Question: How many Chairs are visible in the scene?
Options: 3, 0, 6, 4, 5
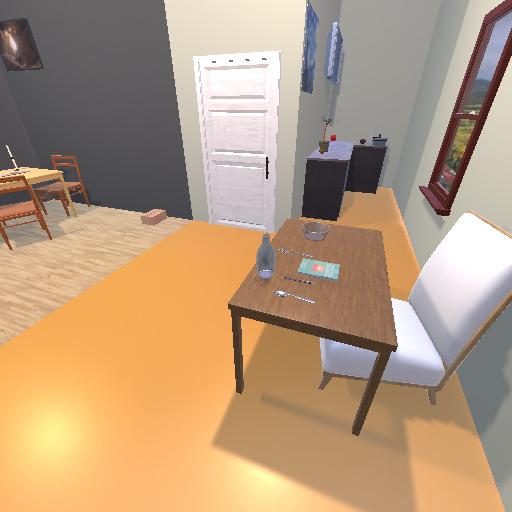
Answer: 3